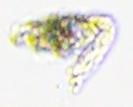
Label: Detritus